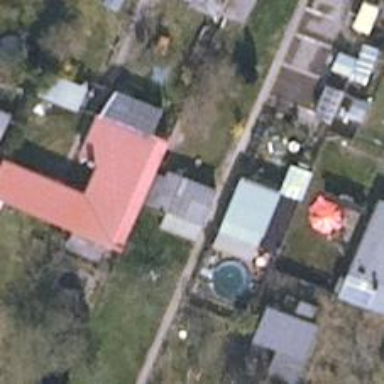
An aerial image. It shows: Simple house.